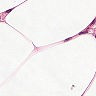
Metastatic tissue present: no